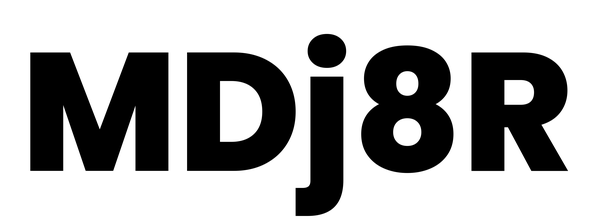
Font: Poppins-ExtraBold